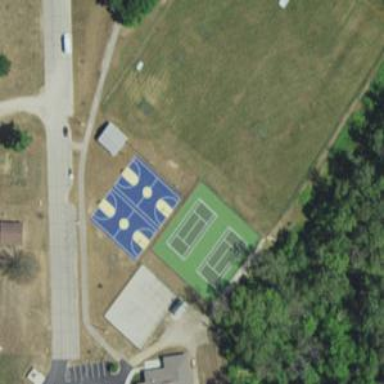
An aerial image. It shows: Tennis court on pitch designated for leisure land.